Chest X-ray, PA view. Patient: 68 years old, sex F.
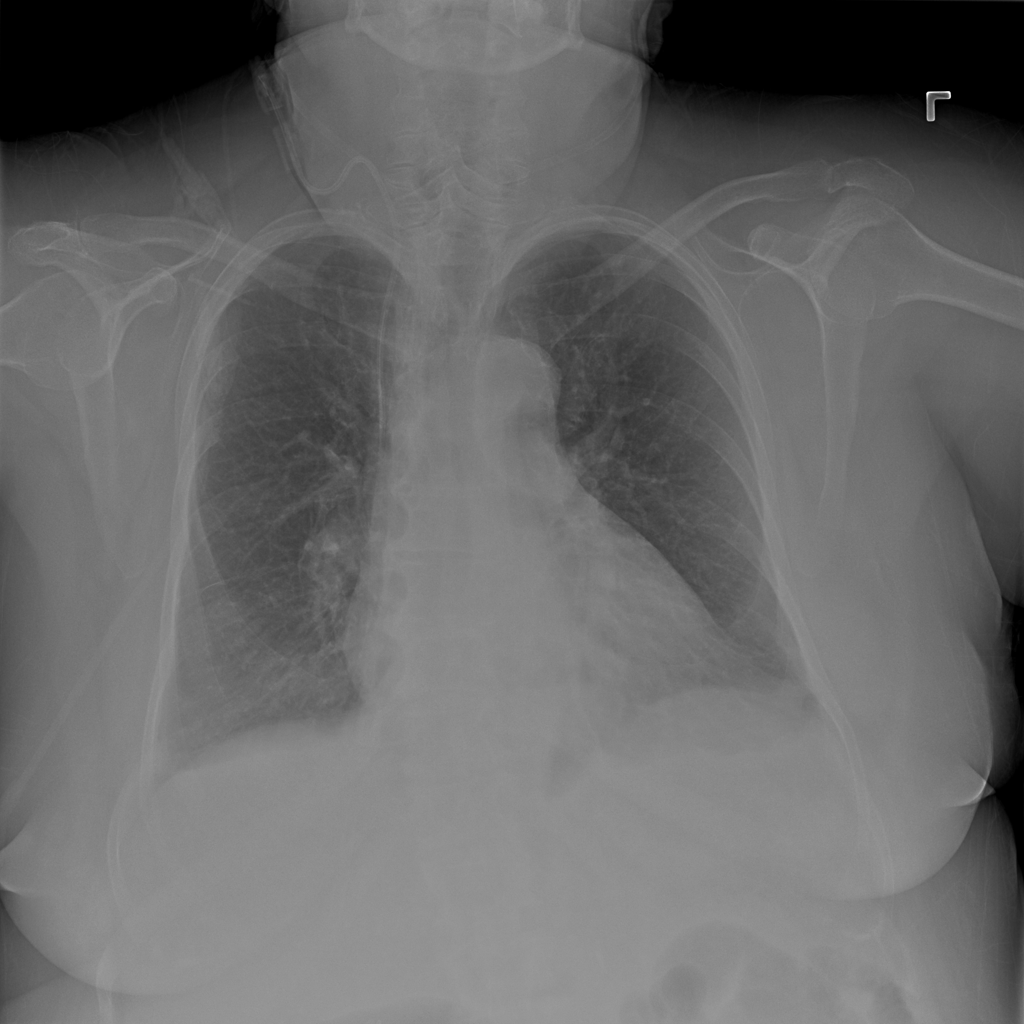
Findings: Effusion